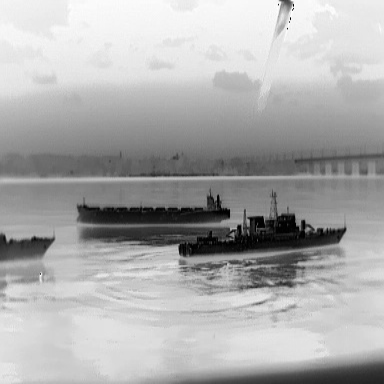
There are three objects shown in the infrared image, including two warships, and a liner.